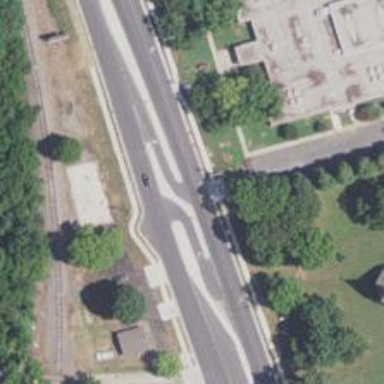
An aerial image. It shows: Secondary link road.